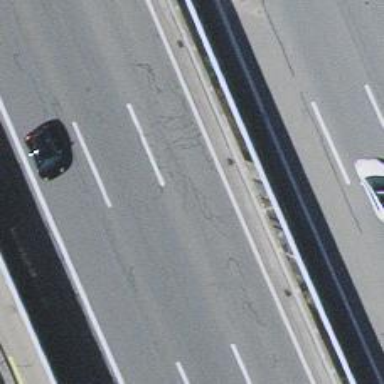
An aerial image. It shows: Asphalt bridge on motorway.